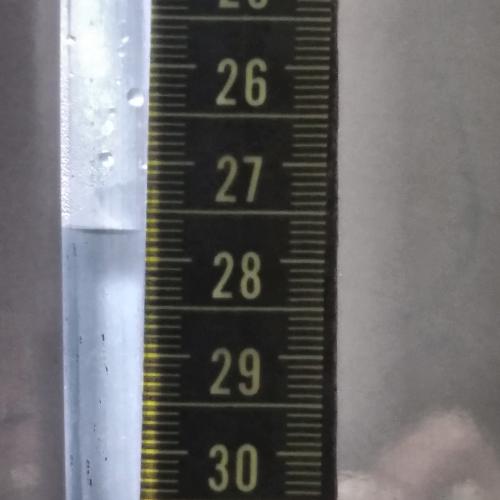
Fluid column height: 27.7 cm